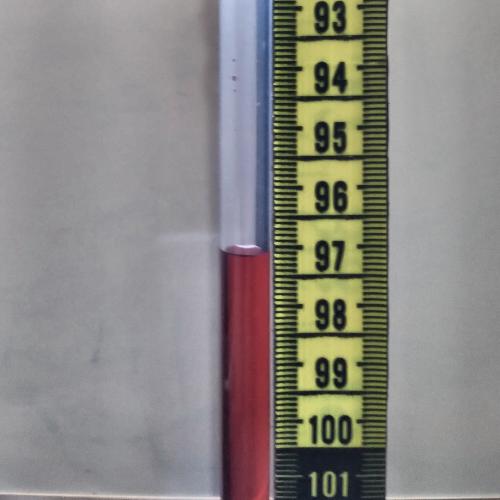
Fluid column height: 97.2 cm